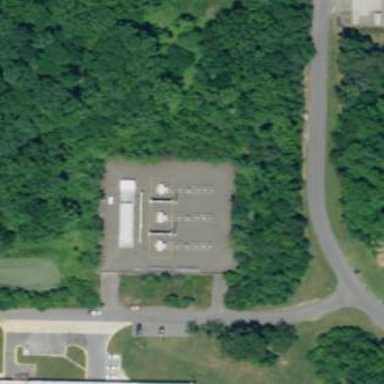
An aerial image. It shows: Industrial substation with power supply facilities.